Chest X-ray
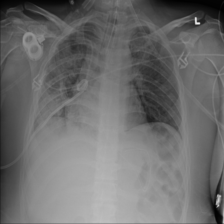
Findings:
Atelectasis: negative
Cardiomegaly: negative
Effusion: negative
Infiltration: positive
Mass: negative
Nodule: negative
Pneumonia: negative
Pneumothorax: negative
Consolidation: negative
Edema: negative
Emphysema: negative
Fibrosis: negative
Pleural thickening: negative
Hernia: negative